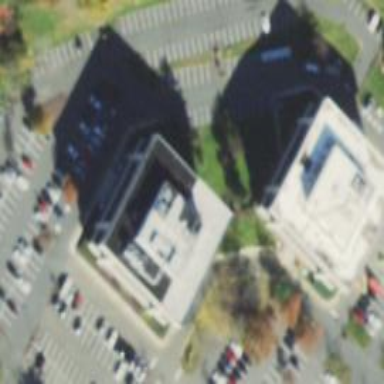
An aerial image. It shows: Commercial building.